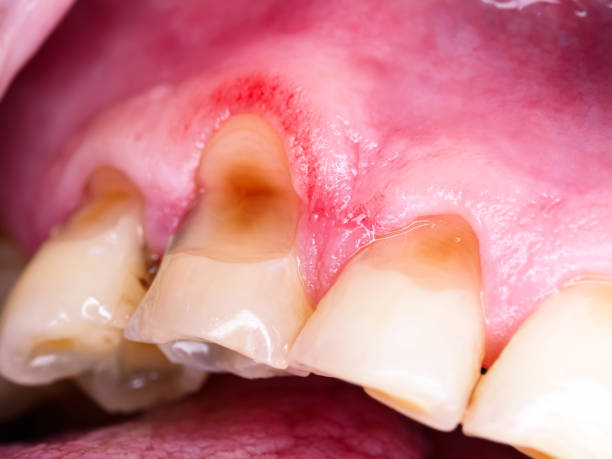
Condition: Caries